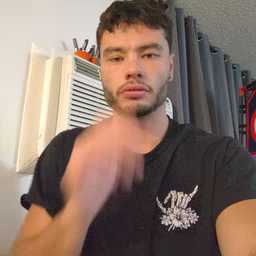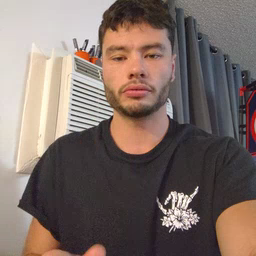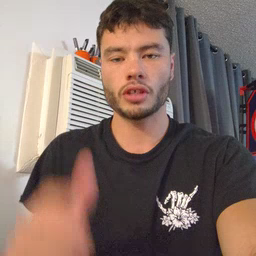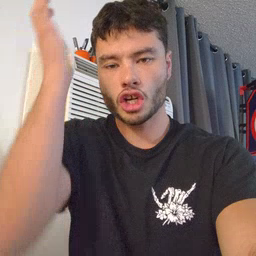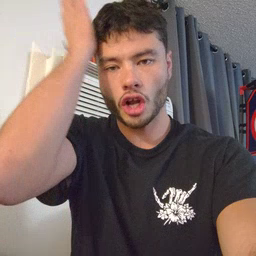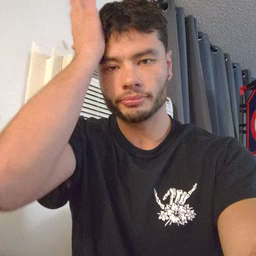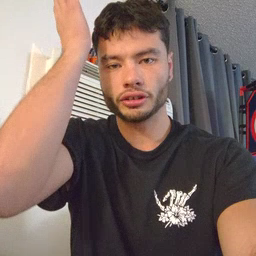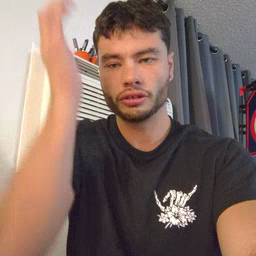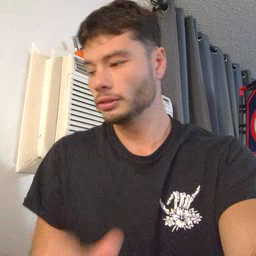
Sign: garbage